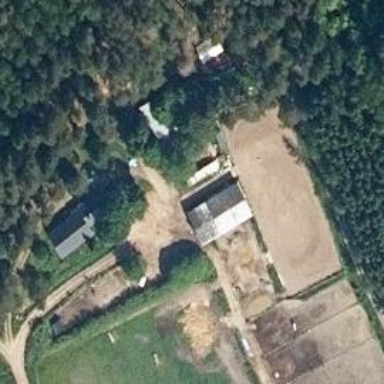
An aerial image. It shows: Farmyard in rural farm setting.